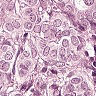
Metastatic tissue present: yes